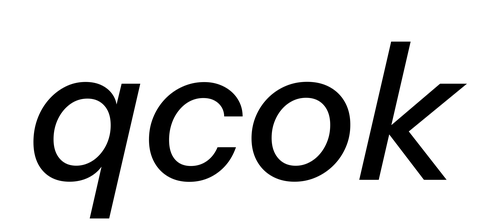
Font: InstrumentSans-Italic_Medium_Italic